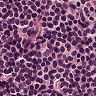
Metastatic tissue present: no